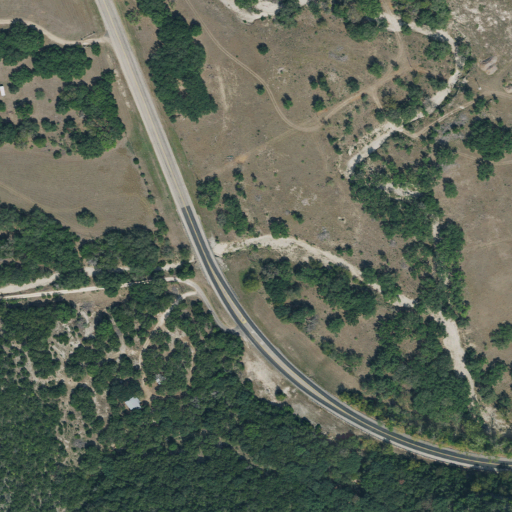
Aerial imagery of valley in Texas named Doughty Springs Hollow containing evergreen forest, shrub, open development, low intensity development, medium intensity development, grassland, and deciduous forest